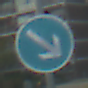
Verkehrszeichen: VorgeschriebeneVorbeifahrtRechts
Umgebung: Outdoor, Urban
Tageszeit: MorningAfternoon
Wetter: PartlyCloudy
Licht: Natural
Jahreszeit: NotSpecified
Kontrast: LowContrast